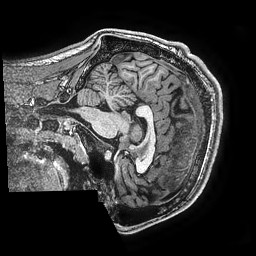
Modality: T1w
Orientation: sagittal
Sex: male
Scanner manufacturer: ge
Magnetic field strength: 3 T
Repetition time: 0.0077 s
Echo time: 0.003436 s